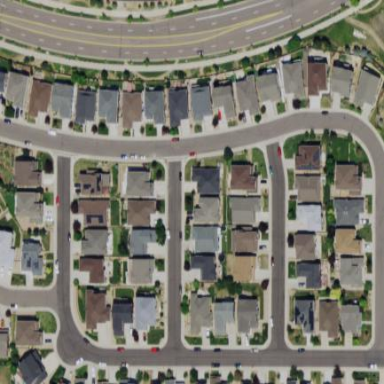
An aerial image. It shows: Residential area composed of single-family homes.